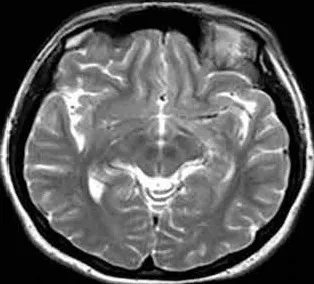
Resolution of vasogenic edema at day 9.
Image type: radiology (mri)